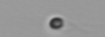
Label: nanoplankton_mix